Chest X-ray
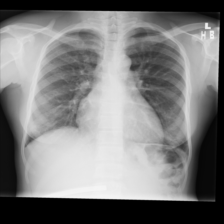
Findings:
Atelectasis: negative
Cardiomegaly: positive
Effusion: negative
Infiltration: negative
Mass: negative
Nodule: negative
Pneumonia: negative
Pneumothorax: negative
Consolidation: negative
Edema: negative
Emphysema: negative
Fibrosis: negative
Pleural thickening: negative
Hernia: negative